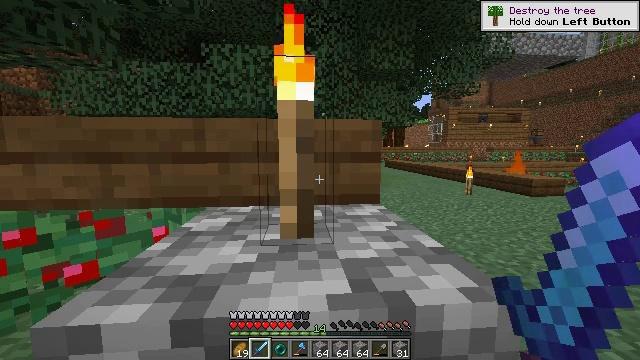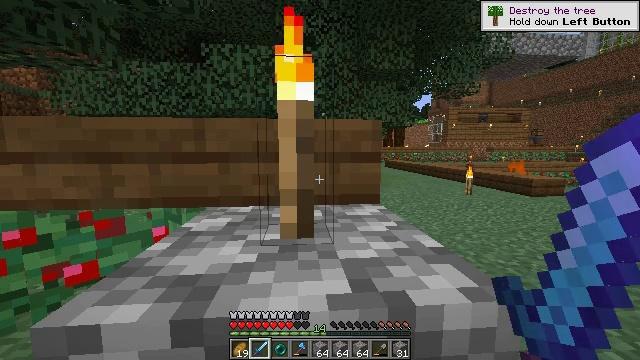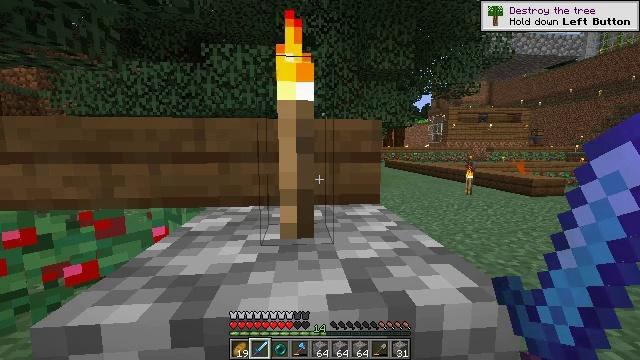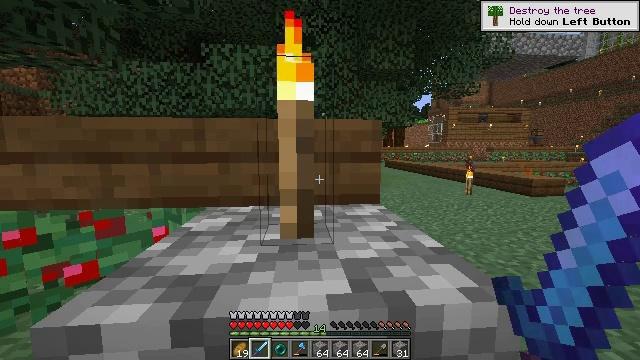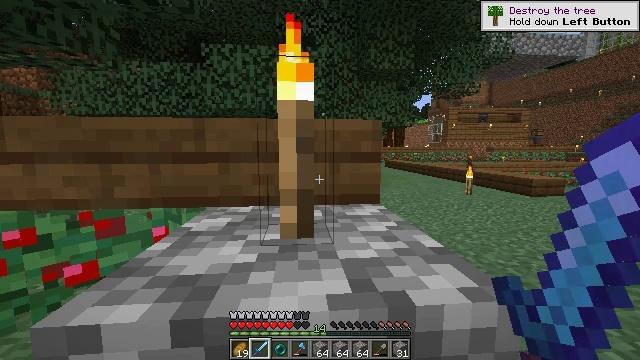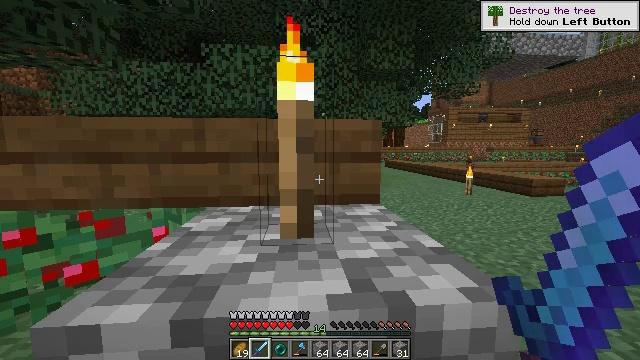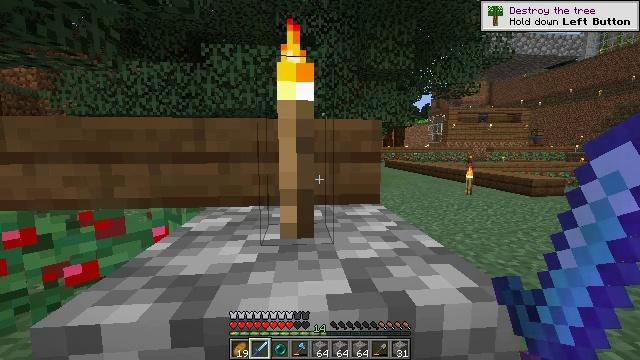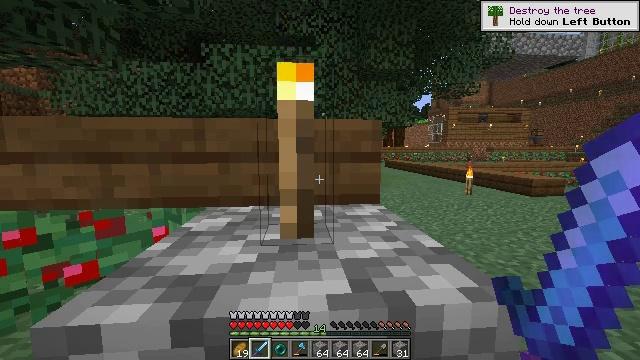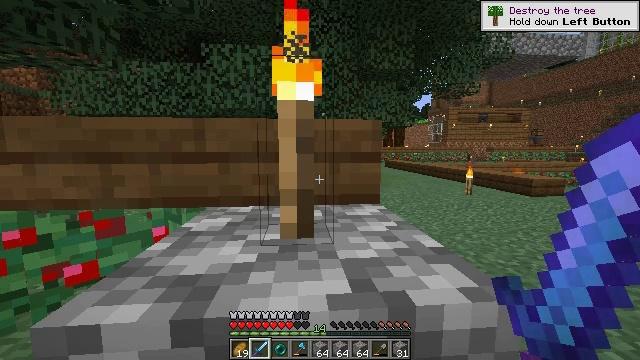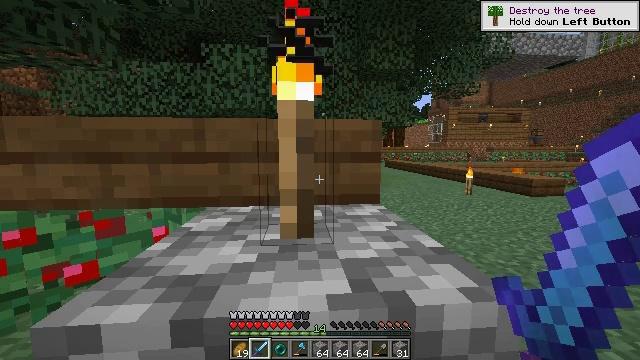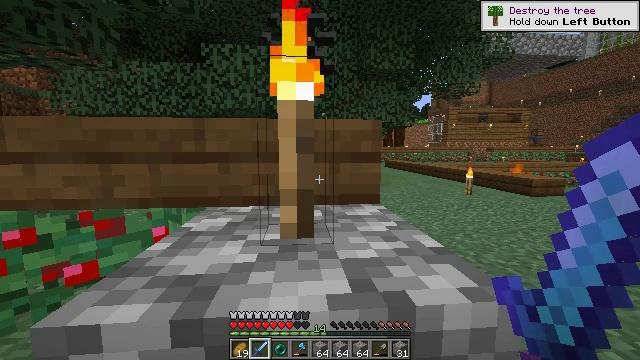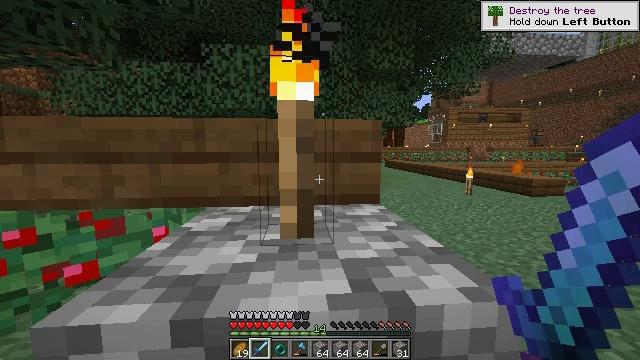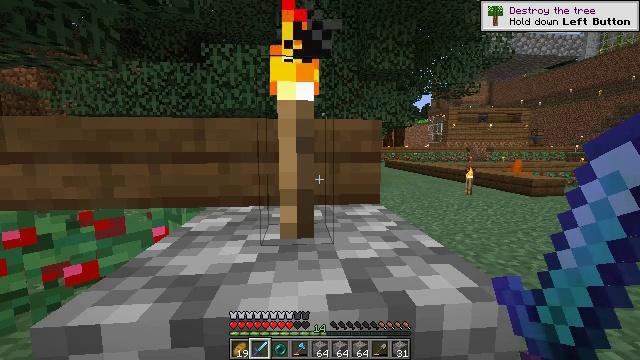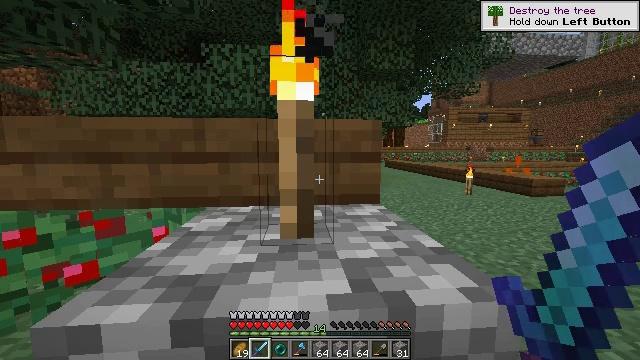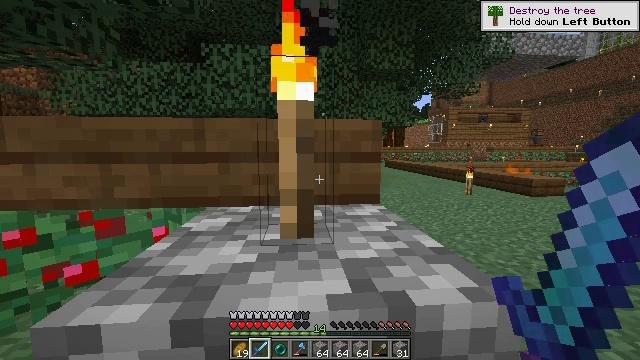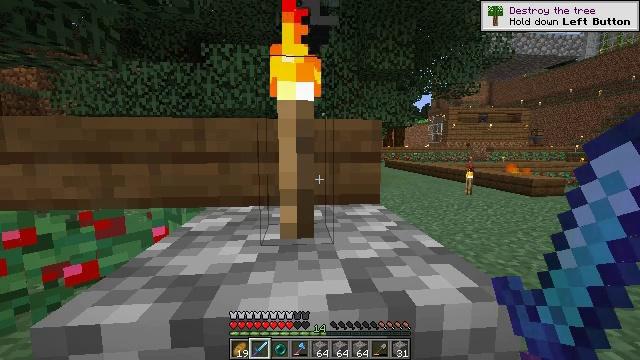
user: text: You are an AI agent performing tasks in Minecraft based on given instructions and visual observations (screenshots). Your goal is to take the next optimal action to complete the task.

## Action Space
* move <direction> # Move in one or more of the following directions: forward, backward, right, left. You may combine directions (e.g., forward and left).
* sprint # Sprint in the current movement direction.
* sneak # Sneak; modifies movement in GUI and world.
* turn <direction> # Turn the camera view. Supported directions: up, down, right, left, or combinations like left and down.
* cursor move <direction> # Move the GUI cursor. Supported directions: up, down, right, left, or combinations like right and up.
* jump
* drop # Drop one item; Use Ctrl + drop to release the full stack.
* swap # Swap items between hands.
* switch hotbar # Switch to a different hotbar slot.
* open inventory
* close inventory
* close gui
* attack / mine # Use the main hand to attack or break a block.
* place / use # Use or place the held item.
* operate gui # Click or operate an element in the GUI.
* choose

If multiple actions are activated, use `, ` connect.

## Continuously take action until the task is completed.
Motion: motion action
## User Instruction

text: Gather the torch from its position.
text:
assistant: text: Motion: no_op
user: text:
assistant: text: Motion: no_op
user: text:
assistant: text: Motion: no_op
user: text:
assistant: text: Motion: no_op
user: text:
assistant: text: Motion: no_op
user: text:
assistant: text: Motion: no_op
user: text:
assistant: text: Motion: no_op
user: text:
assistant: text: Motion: no_op
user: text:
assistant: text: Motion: no_op
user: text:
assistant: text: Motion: no_op
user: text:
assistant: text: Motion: no_op
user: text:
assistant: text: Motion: no_op
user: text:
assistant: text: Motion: no_op
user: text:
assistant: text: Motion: no_op
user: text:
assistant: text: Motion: no_op
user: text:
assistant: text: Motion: no_op
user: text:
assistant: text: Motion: no_op
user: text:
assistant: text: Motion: no_op
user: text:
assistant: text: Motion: no_op
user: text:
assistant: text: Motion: no_op
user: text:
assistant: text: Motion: no_op
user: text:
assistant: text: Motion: no_op
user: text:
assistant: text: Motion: no_op
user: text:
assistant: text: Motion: no_op
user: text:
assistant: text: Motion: no_op
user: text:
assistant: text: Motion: no_op
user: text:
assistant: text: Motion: no_op
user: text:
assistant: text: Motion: no_op
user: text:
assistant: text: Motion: no_op
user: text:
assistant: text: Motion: no_op